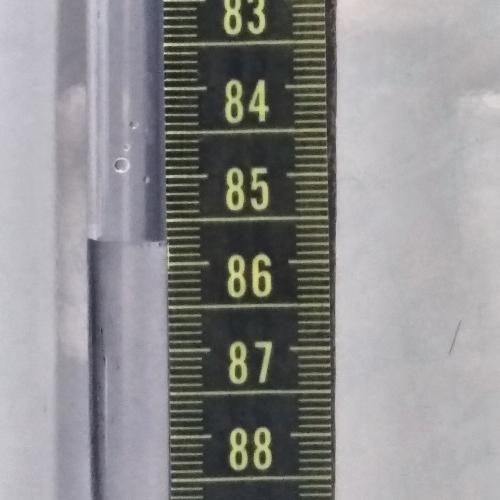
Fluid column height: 85.7 cm